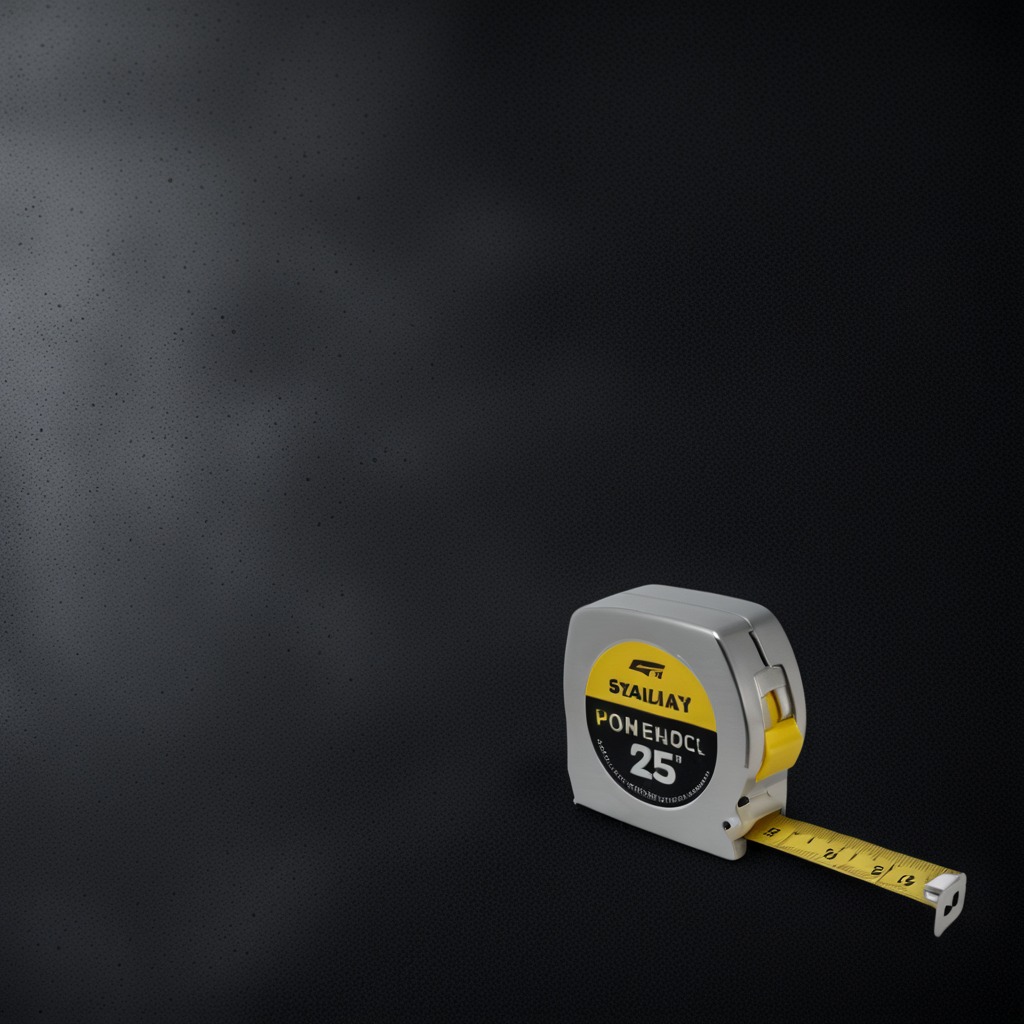
A measuring tape is lying on the clean granite tabletop inside a workshop at night dim ambient light soft shadows worn but beneath the mat.